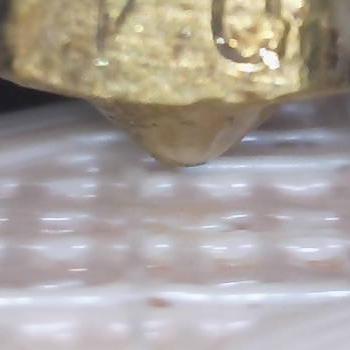
Flow rate: 79%